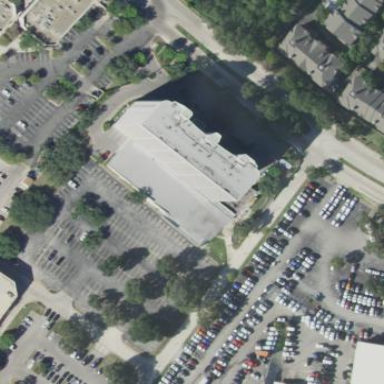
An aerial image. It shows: Multi-storey parking building.